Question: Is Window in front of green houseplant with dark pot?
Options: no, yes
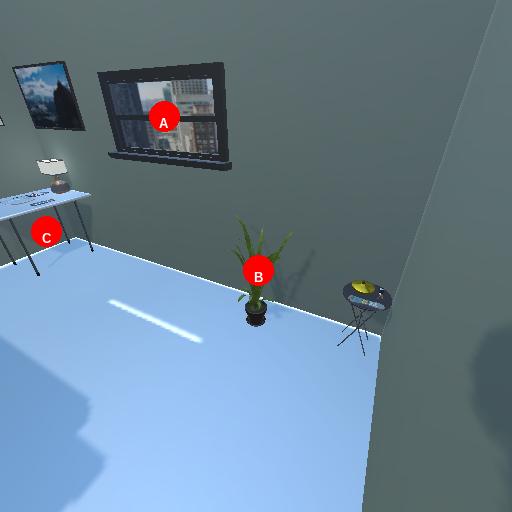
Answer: no